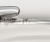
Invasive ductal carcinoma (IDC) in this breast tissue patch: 0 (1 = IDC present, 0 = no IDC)